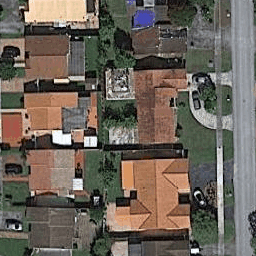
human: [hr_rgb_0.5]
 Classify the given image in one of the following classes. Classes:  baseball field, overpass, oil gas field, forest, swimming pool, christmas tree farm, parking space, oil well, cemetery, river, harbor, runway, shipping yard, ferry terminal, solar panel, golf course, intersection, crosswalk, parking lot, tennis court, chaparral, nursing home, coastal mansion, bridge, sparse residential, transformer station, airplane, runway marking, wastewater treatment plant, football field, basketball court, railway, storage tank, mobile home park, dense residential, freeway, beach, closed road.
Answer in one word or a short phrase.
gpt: dense residential